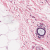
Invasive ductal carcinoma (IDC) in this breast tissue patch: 0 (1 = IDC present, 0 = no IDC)